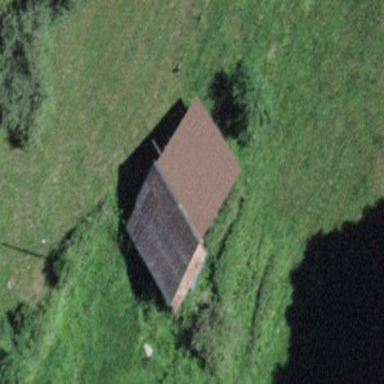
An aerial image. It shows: Rural barn.